Question: Is there a way to format the Swagger output in a better way when used with dummy classes?
For example:
'@return Account'
The output is kind of messy for me due to the lack of new lines:

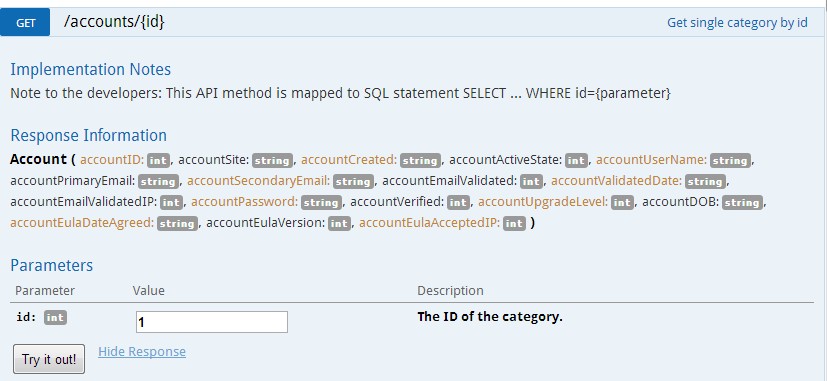
Answer: It is created by swagger-ui at runtime, we will definitely be improving it over time
We may replace it with model representation as formatted json instead.
For now you may remove the @return comment and directly add the html you want (that places Response Information in the way you want) under the long description, it will show up the same way
You can copy paste the same html you get on explorer for this purpose
Also you don't have to do this for all api methods, only to those that have lot of fields and appear messy